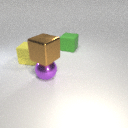
large purple metal sphere to the right of large yellow rubber cube